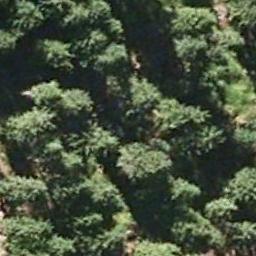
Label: forest